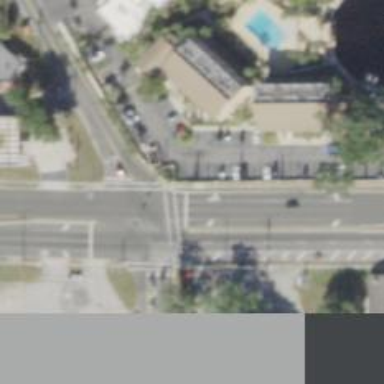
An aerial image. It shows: Marked road crossing.